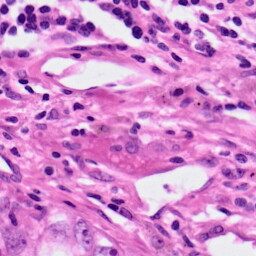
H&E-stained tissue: Lung